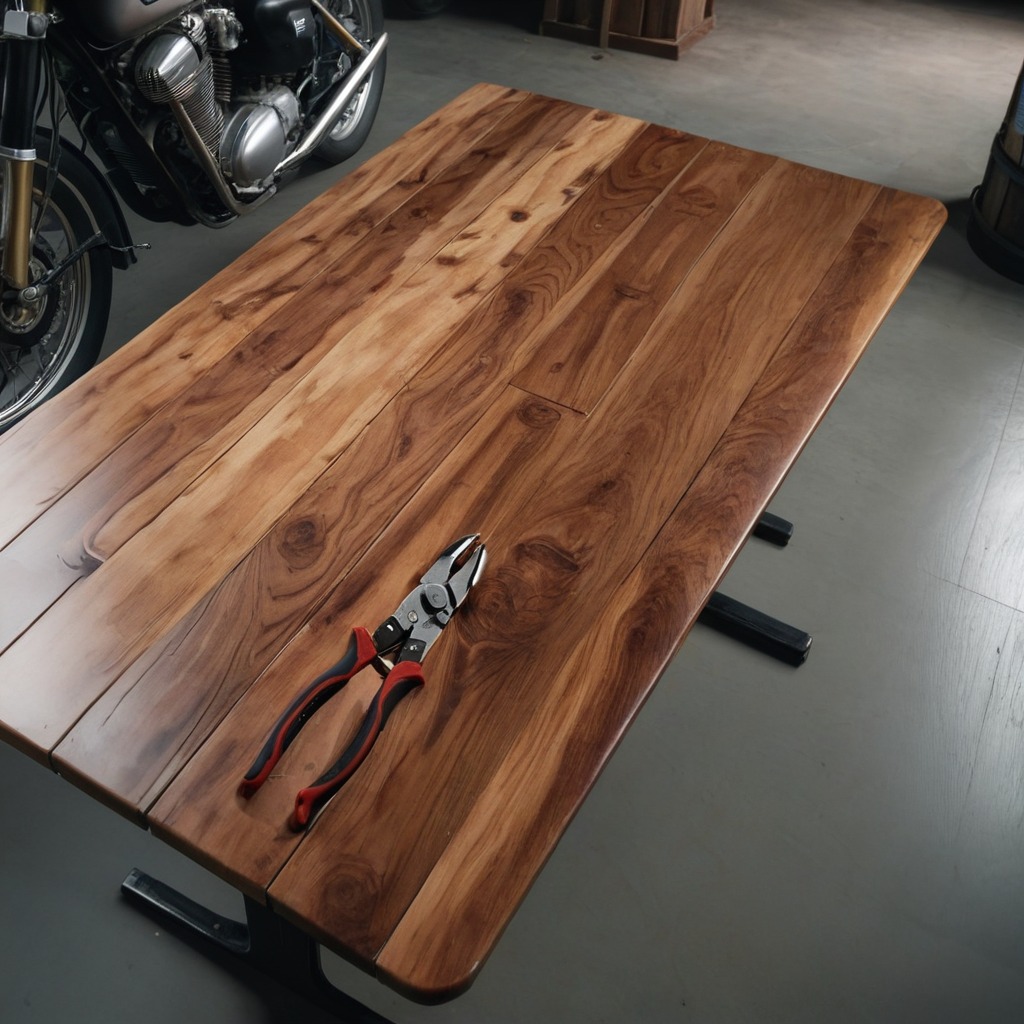
A plier is lying on the oil-spilled wooden table in a vintage motorcycle garage.